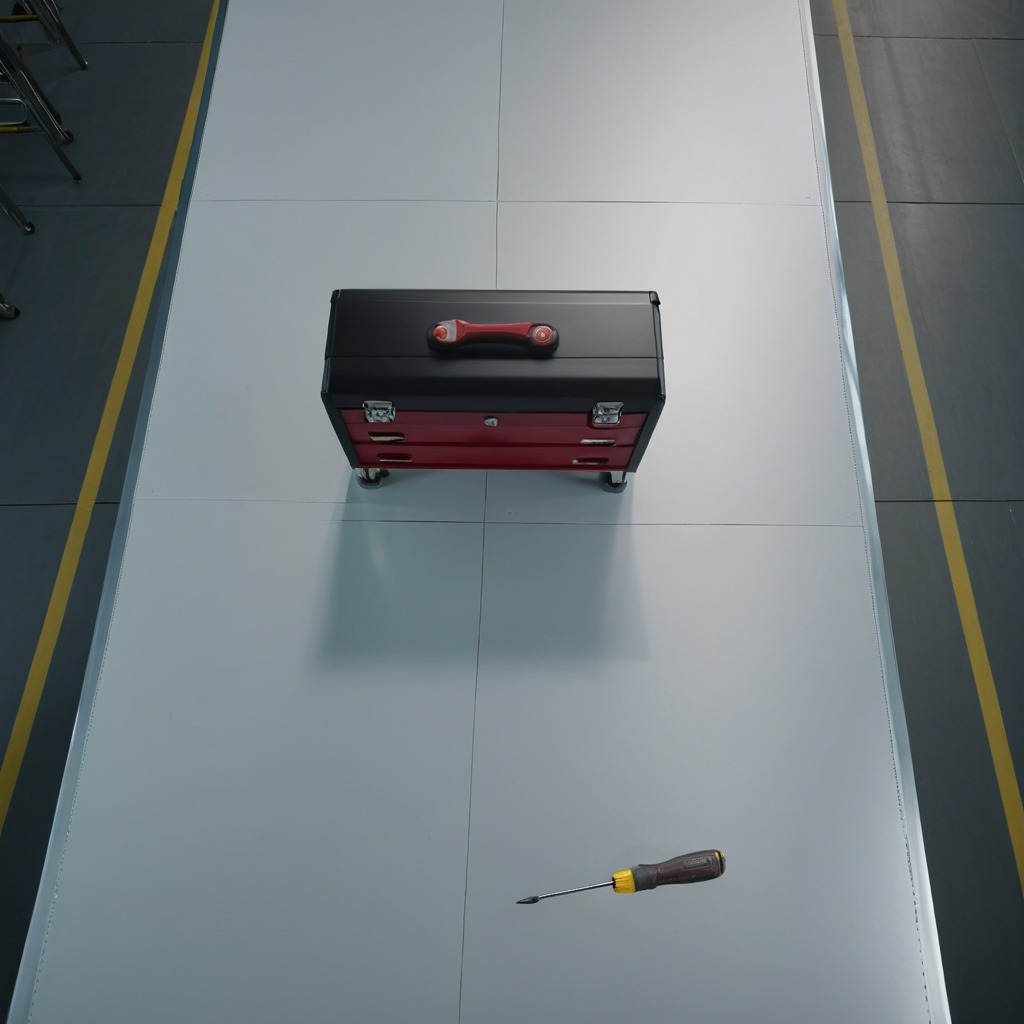
A screwdriver is lying on the toolbox surface in an airplane hangar workshop 8K.